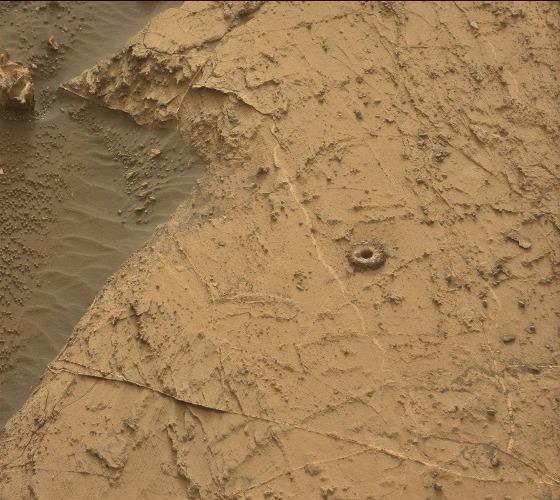
Terrain classes present: Bedrock, Gravel / Sand / Soil, Shadow